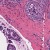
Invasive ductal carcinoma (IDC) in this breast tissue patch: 0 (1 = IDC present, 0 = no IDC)